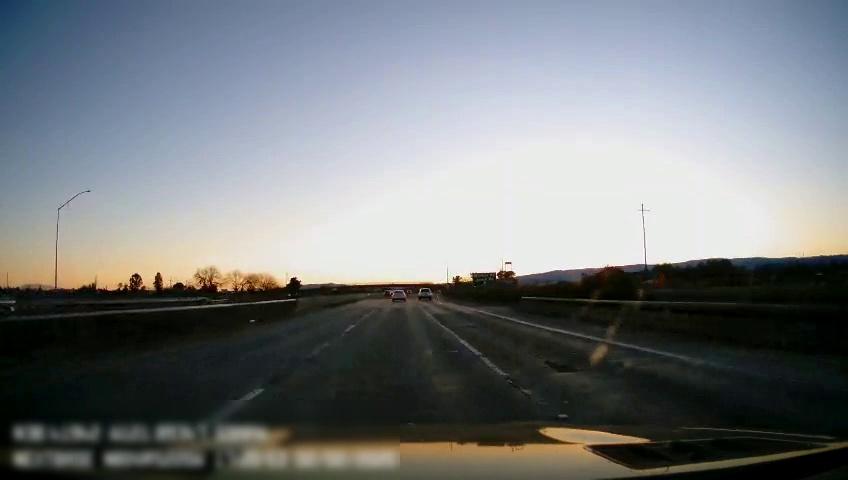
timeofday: Day
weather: Sunny
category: Drivable Space
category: Vehicles | Car
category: Vehicles | SUV
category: Lanes | Current Lane
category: Lanes | Alternate Lane
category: Lanes | Alternate Lane
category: Traffic | Signs